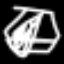
Label: octagon